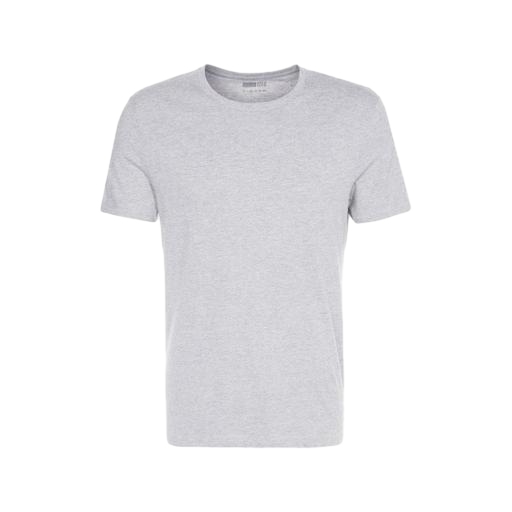
gray sleep t-shirt, slim fit t-shirt, light grey t-shirt, white background